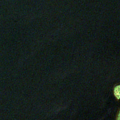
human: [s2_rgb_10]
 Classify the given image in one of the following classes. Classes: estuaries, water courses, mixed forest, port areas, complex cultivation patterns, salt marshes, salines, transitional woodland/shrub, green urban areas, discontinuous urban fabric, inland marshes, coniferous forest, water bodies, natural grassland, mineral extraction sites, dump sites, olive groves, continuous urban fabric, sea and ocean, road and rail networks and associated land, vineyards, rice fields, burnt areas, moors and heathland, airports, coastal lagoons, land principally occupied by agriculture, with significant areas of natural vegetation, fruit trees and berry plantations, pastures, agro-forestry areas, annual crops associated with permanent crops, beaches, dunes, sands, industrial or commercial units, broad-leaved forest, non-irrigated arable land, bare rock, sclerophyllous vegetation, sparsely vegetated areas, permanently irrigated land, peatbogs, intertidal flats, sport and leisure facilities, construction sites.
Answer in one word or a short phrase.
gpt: coniferous forest, water bodies